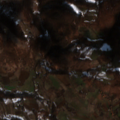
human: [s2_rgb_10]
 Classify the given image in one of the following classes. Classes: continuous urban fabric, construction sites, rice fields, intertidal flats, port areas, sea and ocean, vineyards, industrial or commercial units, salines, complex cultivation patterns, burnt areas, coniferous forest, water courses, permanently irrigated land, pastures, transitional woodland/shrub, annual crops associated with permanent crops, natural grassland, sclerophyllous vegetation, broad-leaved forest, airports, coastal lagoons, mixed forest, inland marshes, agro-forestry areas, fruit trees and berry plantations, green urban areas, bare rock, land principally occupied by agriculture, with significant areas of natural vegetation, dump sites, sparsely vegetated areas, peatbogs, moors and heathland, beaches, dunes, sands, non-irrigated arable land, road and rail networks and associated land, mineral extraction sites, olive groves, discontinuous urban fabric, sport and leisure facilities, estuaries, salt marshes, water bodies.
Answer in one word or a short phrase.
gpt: complex cultivation patterns, land principally occupied by agriculture, with significant areas of natural vegetation, broad-leaved forest